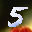
Label: 5